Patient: sex F, age 38
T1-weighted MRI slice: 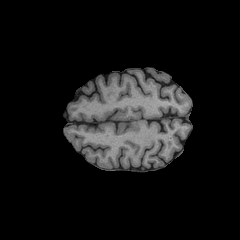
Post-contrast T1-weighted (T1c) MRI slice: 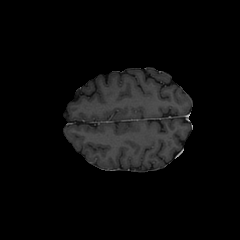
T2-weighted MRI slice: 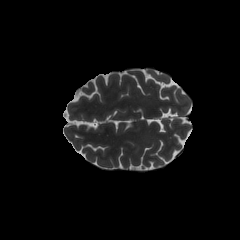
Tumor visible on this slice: no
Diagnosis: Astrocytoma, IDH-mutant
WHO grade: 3